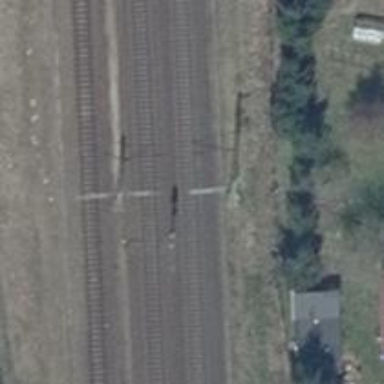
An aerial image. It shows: Railway signal.